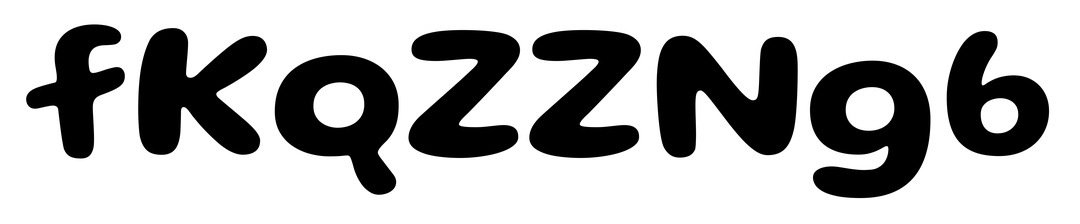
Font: Gluten_SemiBold